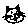
Label: cat